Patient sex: M
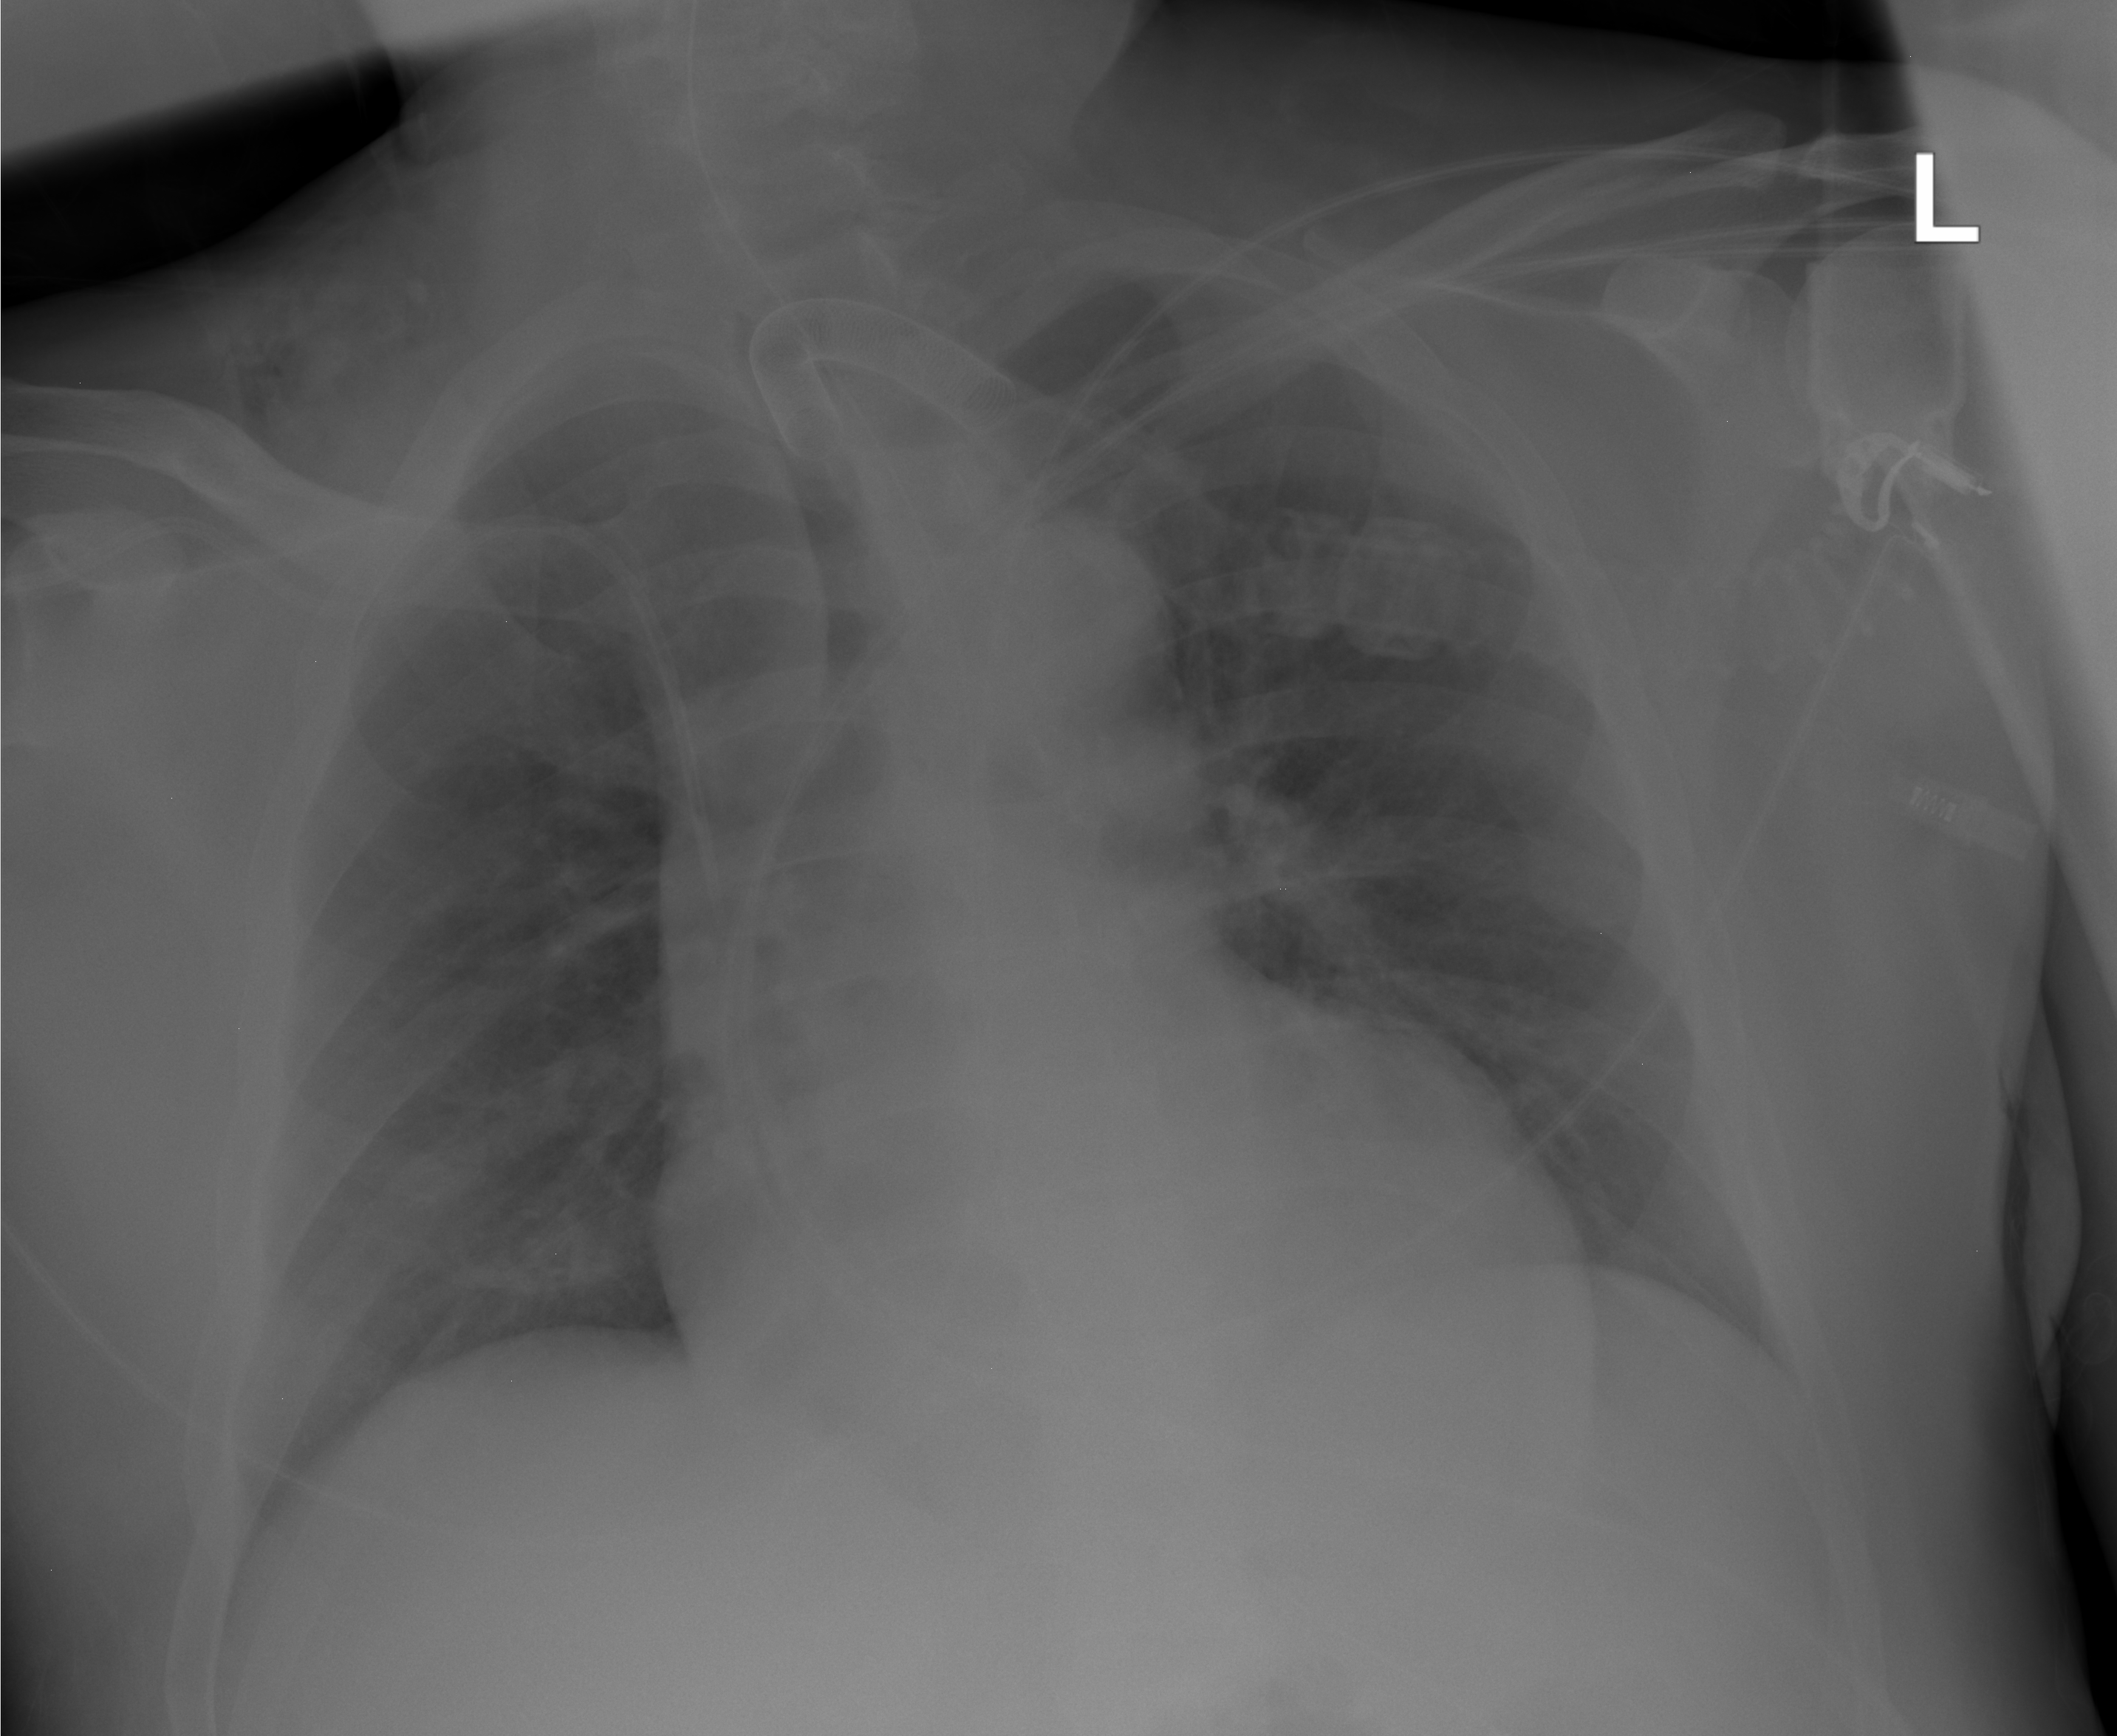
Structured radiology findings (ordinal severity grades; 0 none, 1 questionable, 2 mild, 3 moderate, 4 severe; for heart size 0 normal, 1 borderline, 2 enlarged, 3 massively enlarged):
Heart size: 2
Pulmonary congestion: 2
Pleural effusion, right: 0
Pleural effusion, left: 0
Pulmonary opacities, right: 2
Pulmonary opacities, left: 0
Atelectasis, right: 0
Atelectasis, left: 0